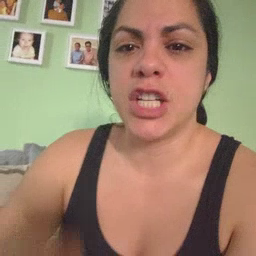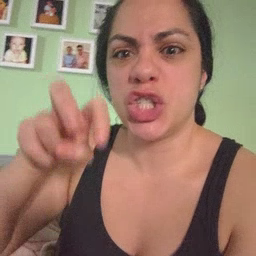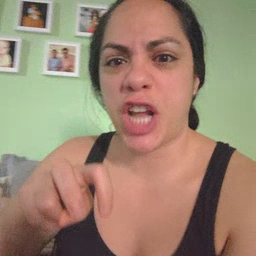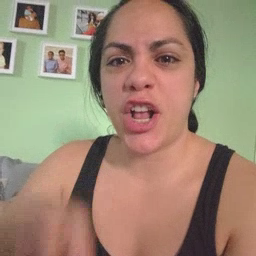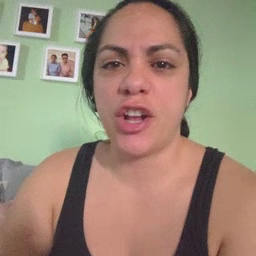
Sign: chair